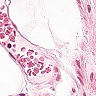
Metastatic tissue present: no